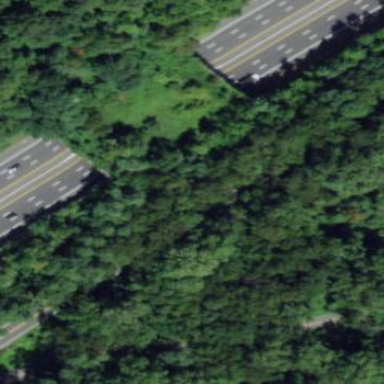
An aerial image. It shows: Wildlife crossing in the woodland area.